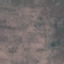
Label: HerbaceousVegetation